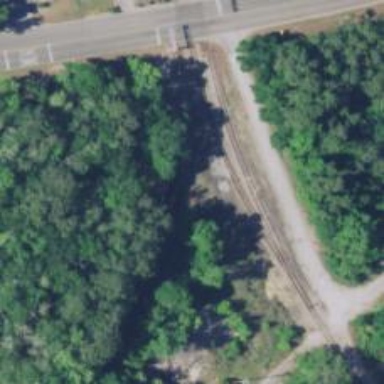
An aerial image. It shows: Railway siding with rails.